【题型】填空题　【知识点】解析几何　【难度】easy
已知双曲线 \( C: \frac{x^2}{a^2} - \frac{y^2}{b^2} = 1 \ (a>0,b>0) \) 的离心率为 2，\( C \) 的左右焦点分别为 \( F_1, F_2 \)，点 \( P \) 在 \( C \) 的右支上，\( PF_1 \) 的中点 \( N \) 在圆 \( O: x^2 + y^2 = c^2 \) 上，其中 \( c \) 为半焦距，则 \( \cos \angle F_1PF_2 = \underline{\quad\quad\quad} \)。
【解答】
\noindent
\textbf{【答案】} $\frac{3}{4}/0.75$

\vspace{1em}
\noindent
\textbf{【分析】} 连接 $ON$，$ON$ 是 $\triangle PF_1F_2$ 的中位线，所以 $|PF_2| = 2c$，再由双曲线的定义可得 $|PF_1| = 2c + 2a$，又因为双曲线的离心率为 2，所以 $c = 2a$，进而得 $|PF_1| = 3c$，在 $\triangle PF_1F_2$ 中，利用余弦定理即可求得答案。

\vspace{1em}
\noindent
\textbf{【详解】} 解：如图所示：

\noindent
连接 \(ON\)，\\
则 \(ON\) 是 \(\triangle PF_1F_2\) 的中位线，\\
又因为 \(|ON| = c\)，\\
所以 \(|PF_2| = 2c\)，\\
由双曲线的定义可得 \(|PF_1| = 2c + 2a\)，\\
又因为双曲线的离心率为 2，\\
所以 \(c = 2a\)，\\
所以 \(|PF_1| = 3c\)，\\
在 \(\triangle PF_1F_2\) 中，由余弦定理可得：
\[
\cos \angle F_1PF_2 = \frac{(3c)^2 + (2c)^2 - (2c)^2}{2 \cdot 2c \cdot 3c} = \frac{3}{4}.
\]
故答案为：\(\frac{3}{4}\)
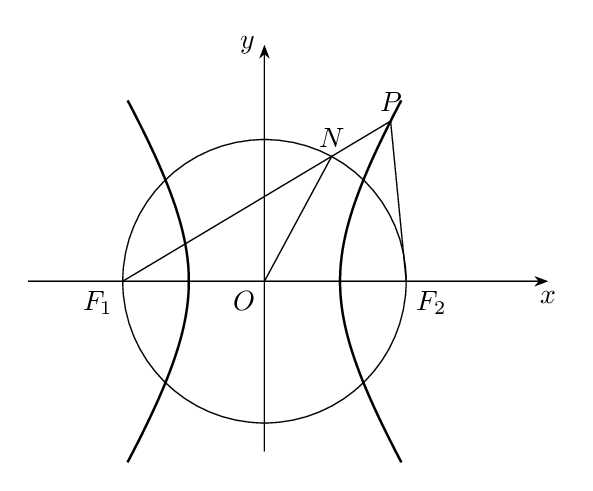